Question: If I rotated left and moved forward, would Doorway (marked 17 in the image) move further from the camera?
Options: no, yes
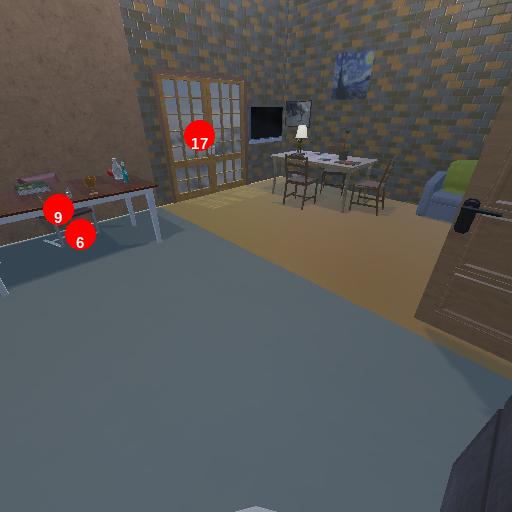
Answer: no